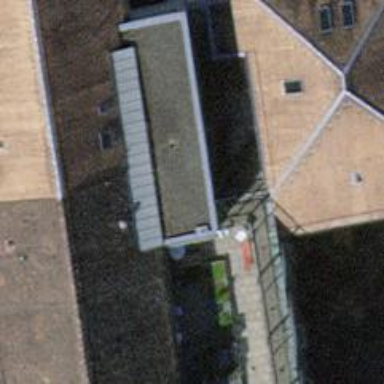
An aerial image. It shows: Close-up view of roof of building.